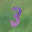
Label: 3